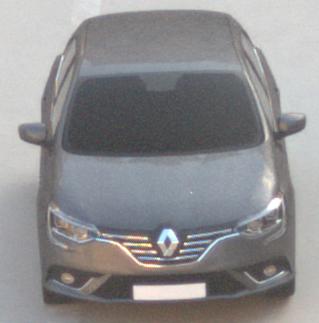
Make: Renault
Model: Mégane ENERGY TCe 100
Detailed model: Mégane (IV)
Model produced from: 2016/03
Model produced until: 2018/08
Doors: 5
Color: gray
Road condition: dry road
Daytime: sunrise or sunset
Contrast: low contrast